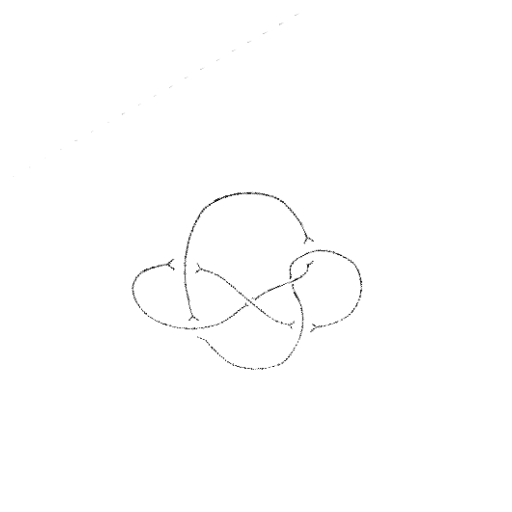
Crossing number: 6